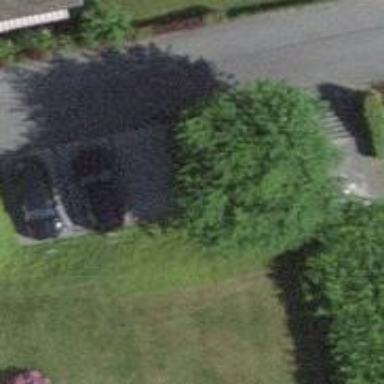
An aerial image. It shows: Street-side parking area.